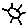
Label: sun